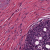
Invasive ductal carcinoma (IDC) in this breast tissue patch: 0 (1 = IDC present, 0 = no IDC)